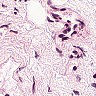
Metastatic tissue present: no